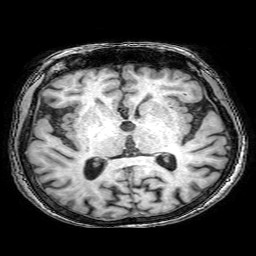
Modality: T1w
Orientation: coronal
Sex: female
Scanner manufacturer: philips
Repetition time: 0.008202 s
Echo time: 0.00377 s